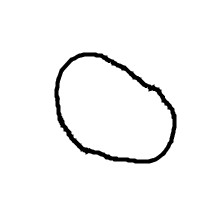
Shape: circle